Question: I am working to document a visualization function in a package of mine. For this purpose I would like to have an image embedded through the Rd-file 'funcname.Rd' that could explain various parameters utilized in the function, and which would pop up if user goes to read the package manual PDF or writes '?funcname' in R. Something in the lines of:

'Writing R extensions'-document doesn't seem to address this issue, and the only references I could find were <URL>. The former has a broken link to a package called 'base64' and the latter only addresses various alternatives like including the images in R package vignettes instead. It would be great if this could be CRAN-compatible.
Any advice on how to approach this issue would be appreciated, thanks!
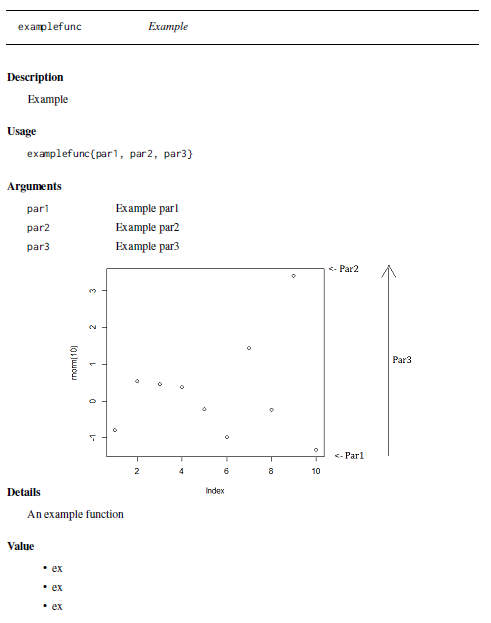
Answer: Untested, but look at the R source on GitHub, it would appear they add an image to <URL> in the following manner:
'''
\item{\code{mai}}{A numerical vector of the form \code{c(bottom,
left, top, right)} which gives the margin size specified in
inches.\cr
\if{html}{
igure{mai.png}{options: width="35\%" alt="Figure: mai.png"}}
\if{latex}{
igure{mai.pdf}{options: width=7cm}}
}
'''
The figure appears to be saved in '/man/figures'.
For more details see the <URL> on the topic.